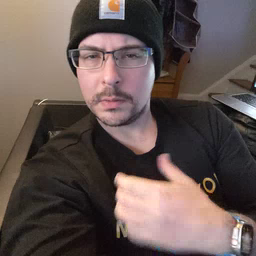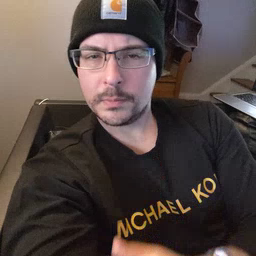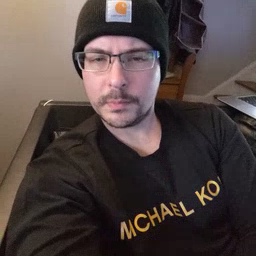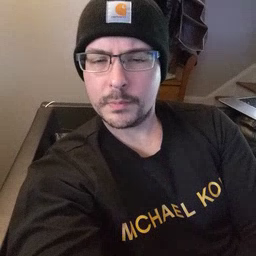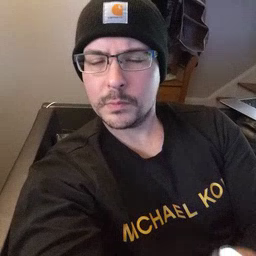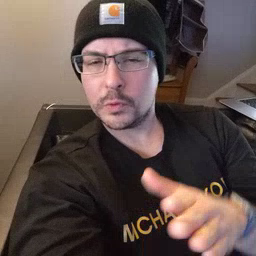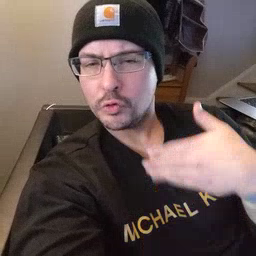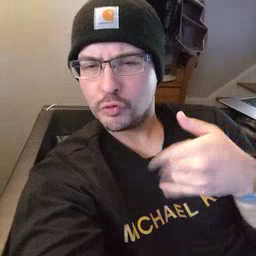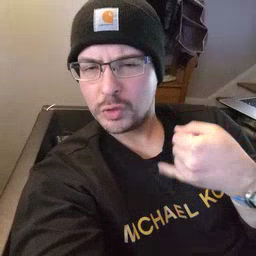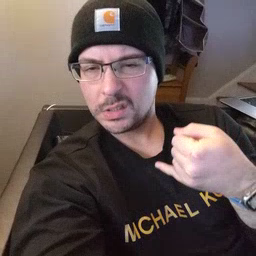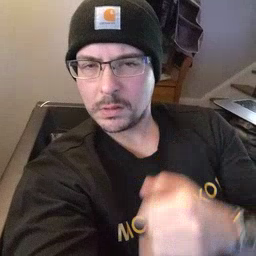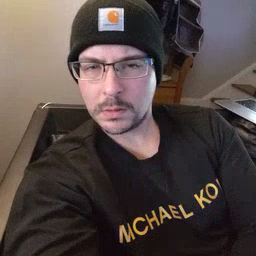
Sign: jeans